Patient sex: M
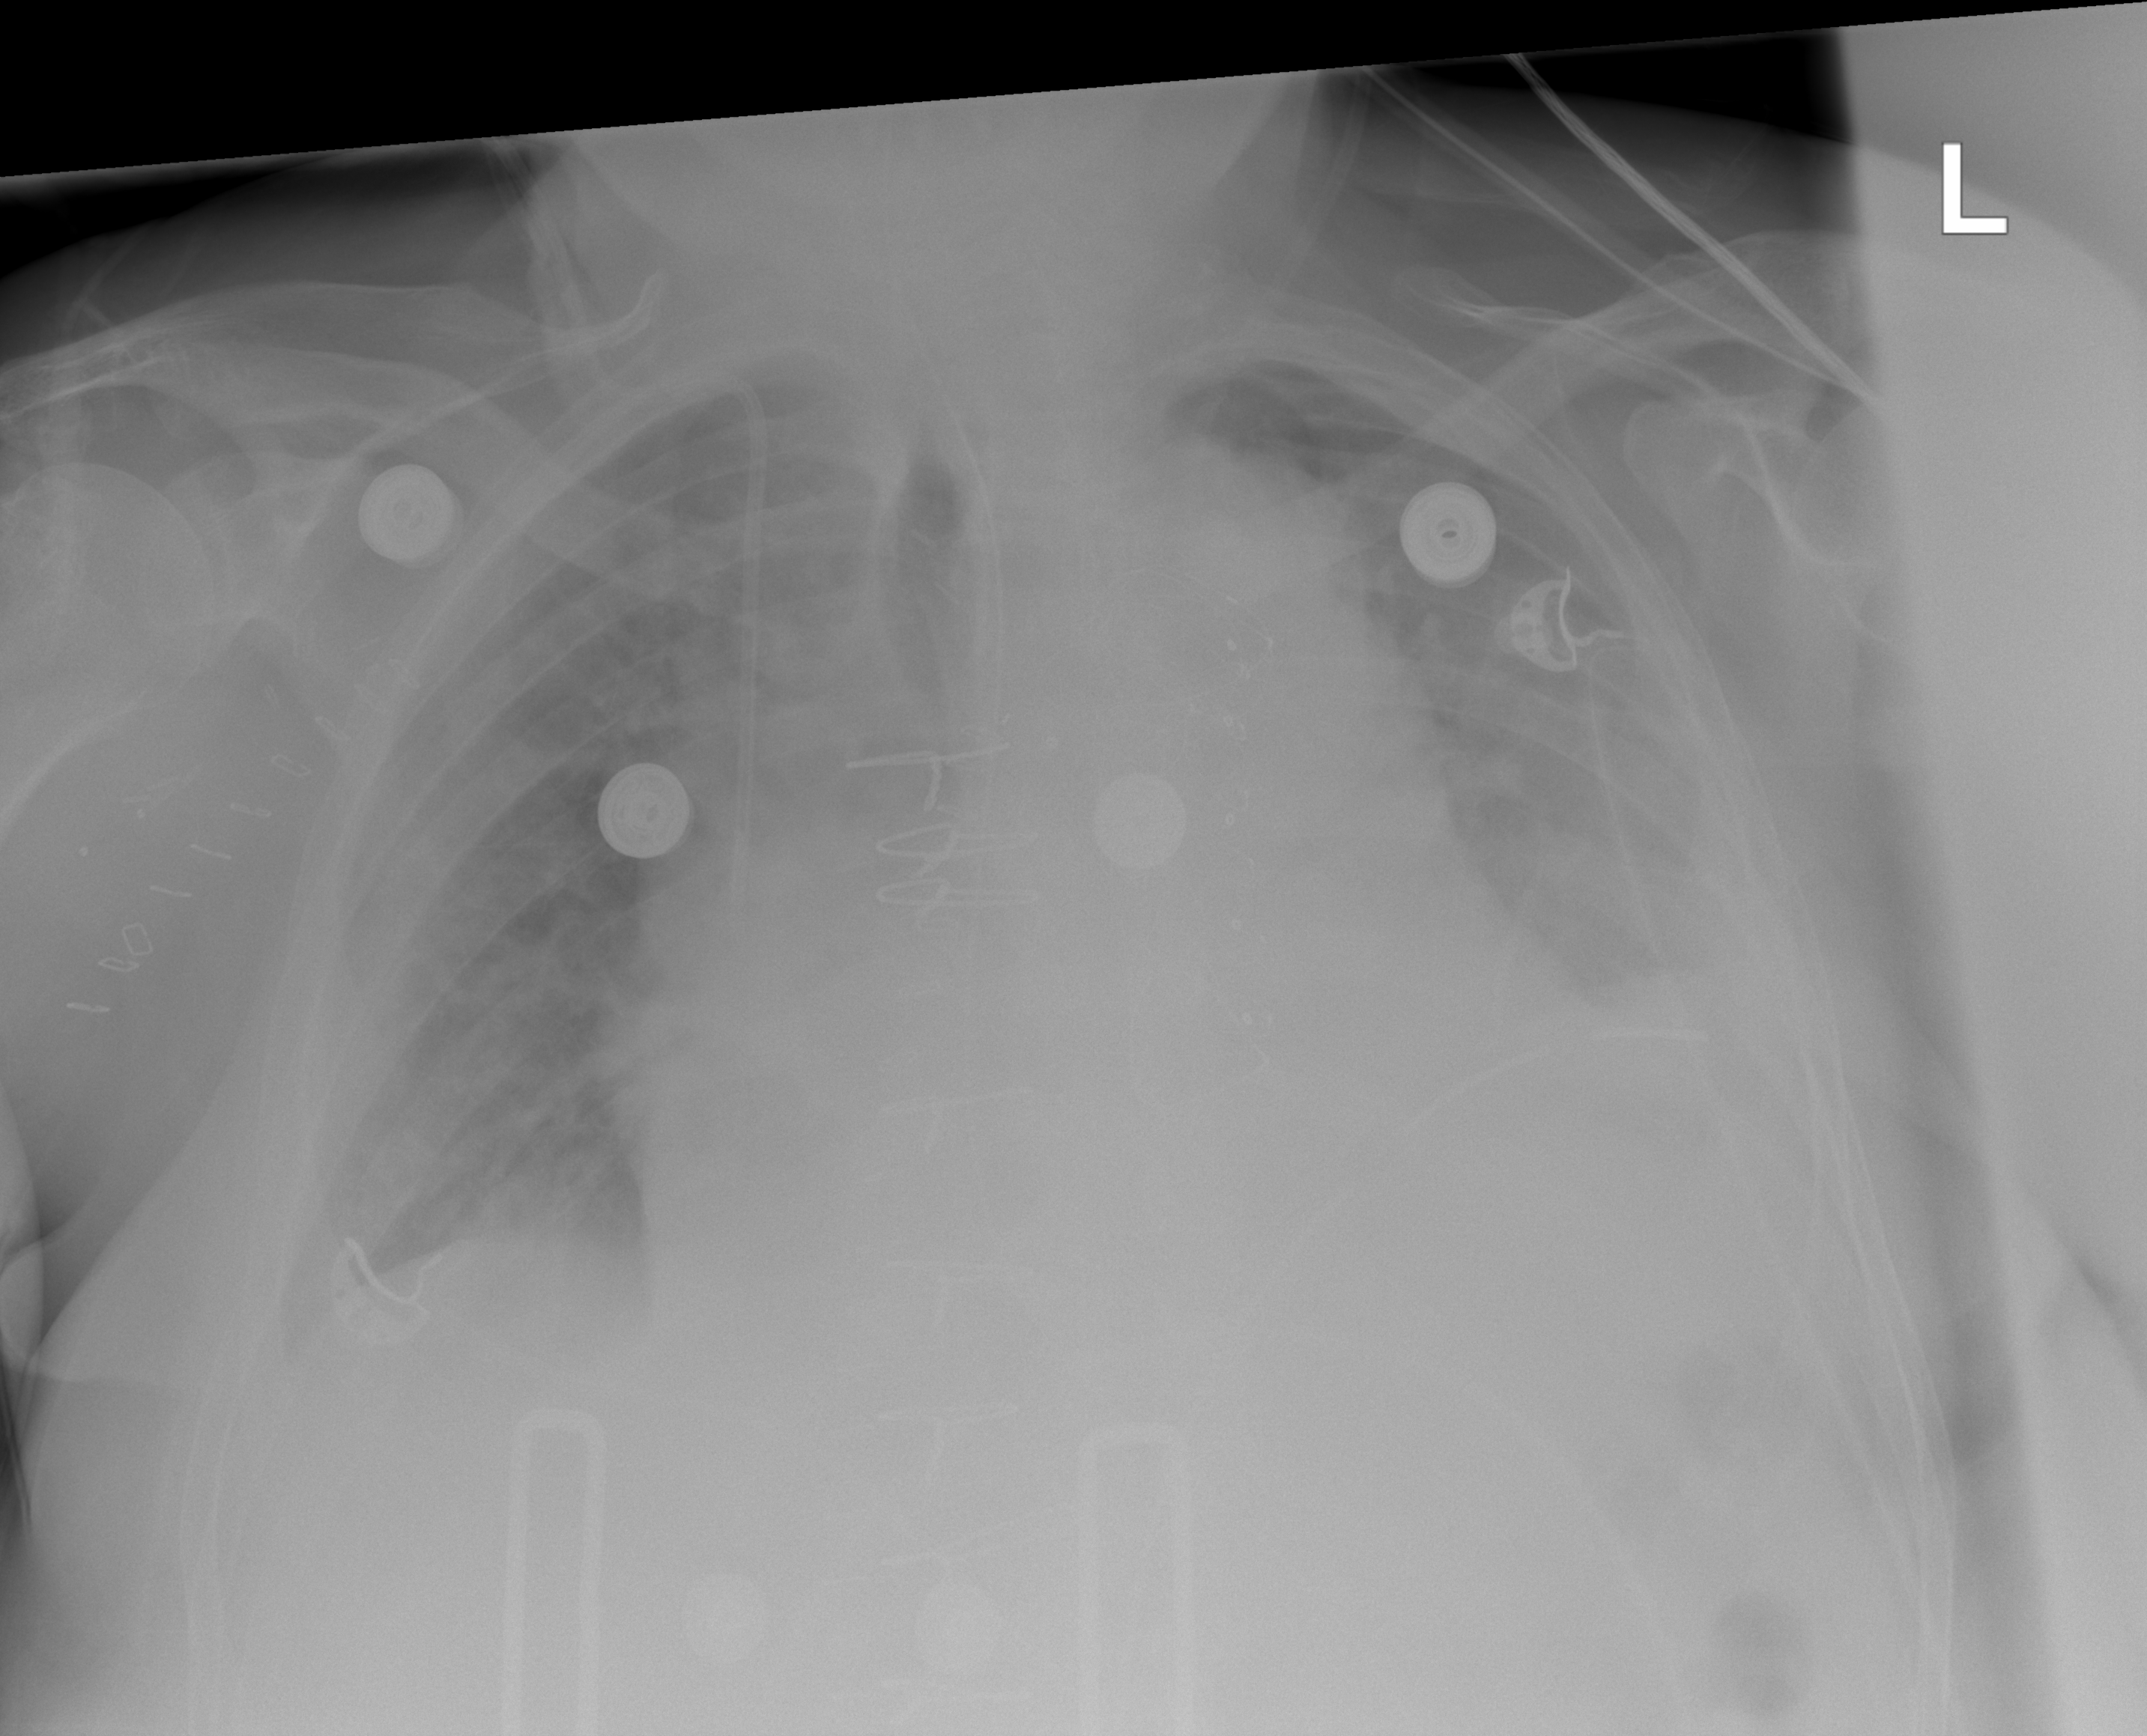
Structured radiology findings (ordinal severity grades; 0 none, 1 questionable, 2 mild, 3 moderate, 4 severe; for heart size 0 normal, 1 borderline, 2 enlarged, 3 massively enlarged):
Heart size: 3
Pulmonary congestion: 2
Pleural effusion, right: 0
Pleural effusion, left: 2
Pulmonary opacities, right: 0
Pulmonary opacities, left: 0
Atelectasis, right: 0
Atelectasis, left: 3